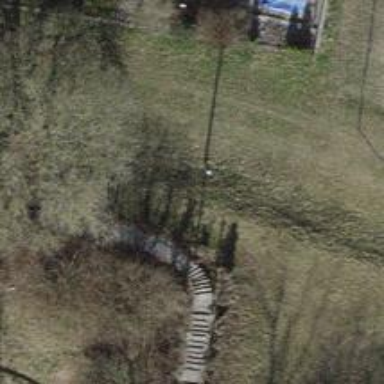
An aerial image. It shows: Road with steps.